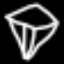
Label: diamond